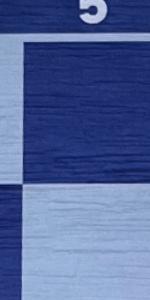
Label: Empty